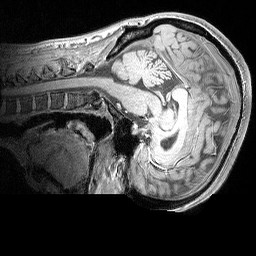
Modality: MP2RAGE
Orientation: sagittal
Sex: female
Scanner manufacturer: siemens
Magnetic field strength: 3 T
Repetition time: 5 s
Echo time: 0.00292 s